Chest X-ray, PA view. Patient: 54 years old, sex M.
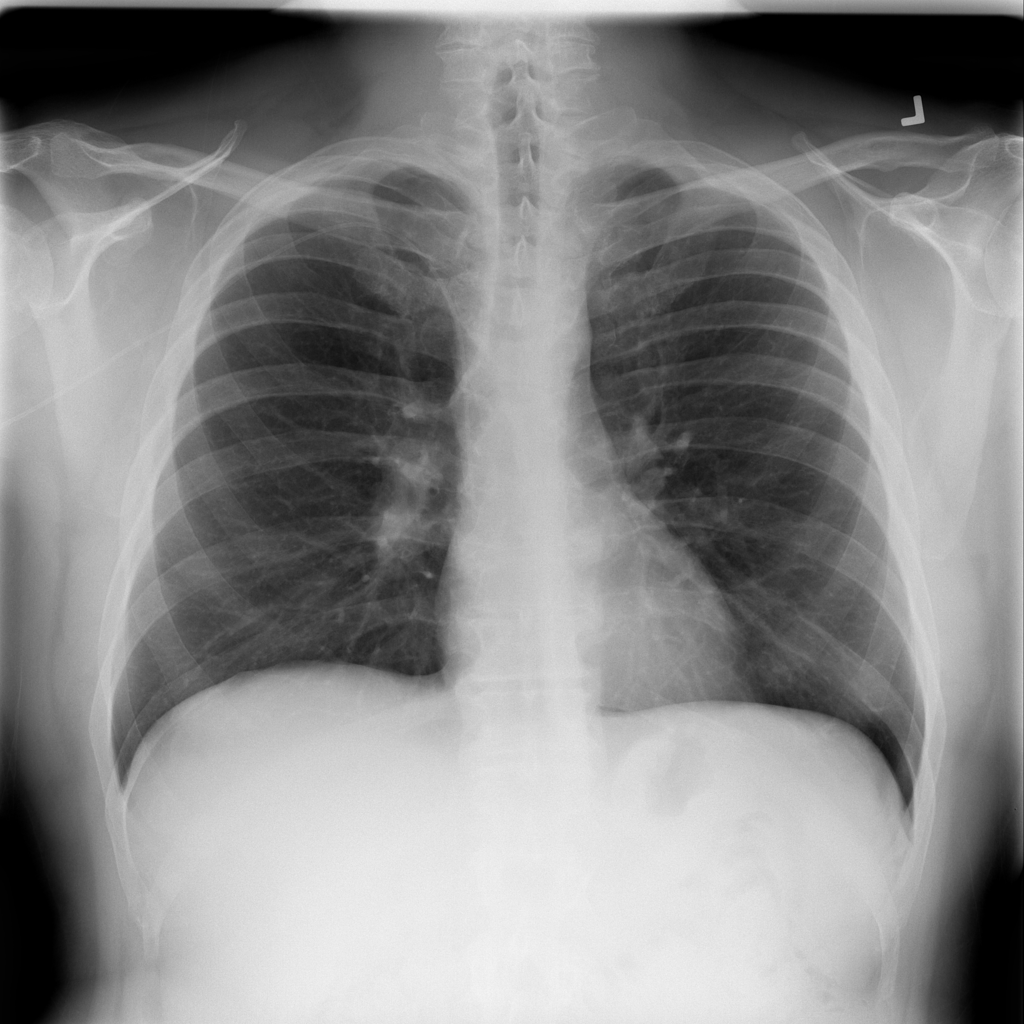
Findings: No Finding